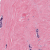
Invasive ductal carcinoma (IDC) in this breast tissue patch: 1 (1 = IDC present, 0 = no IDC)